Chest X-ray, AP view. Patient: 52 years old, sex M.
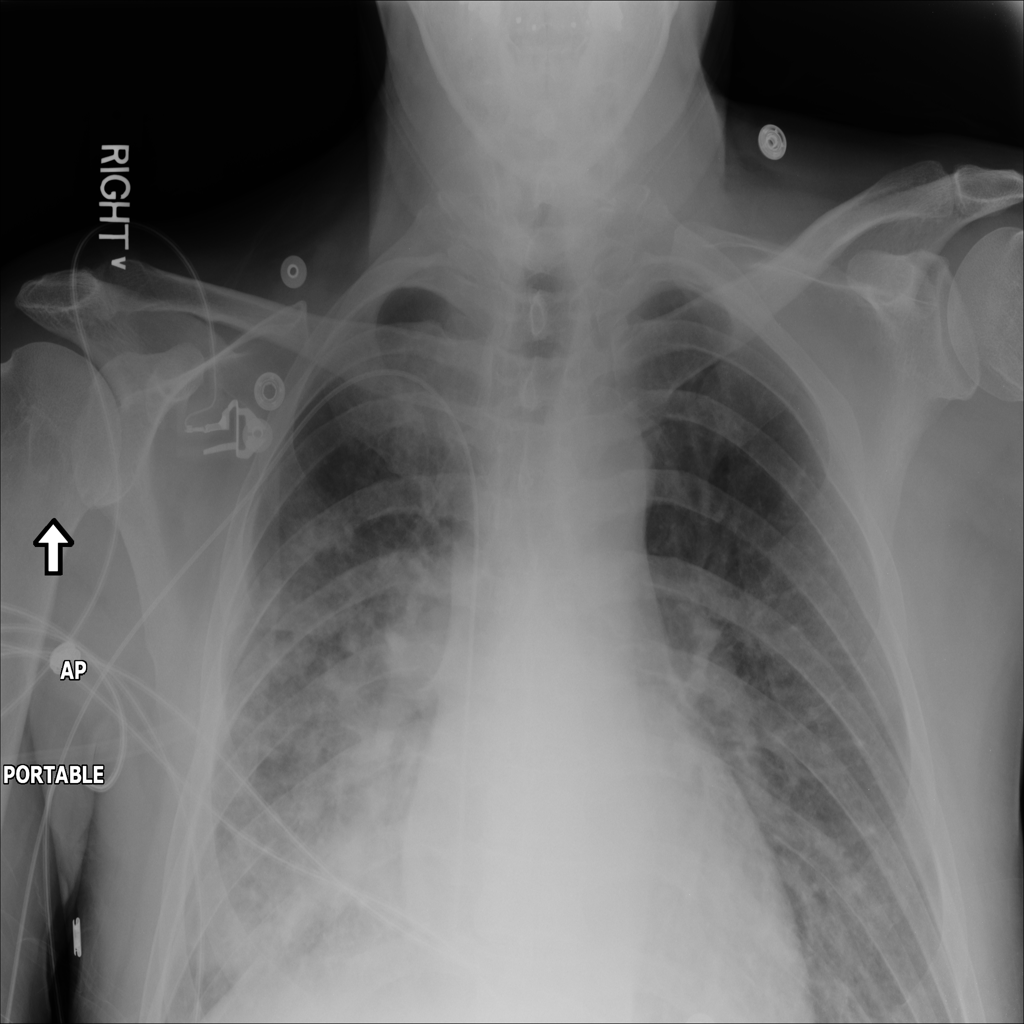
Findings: No Finding